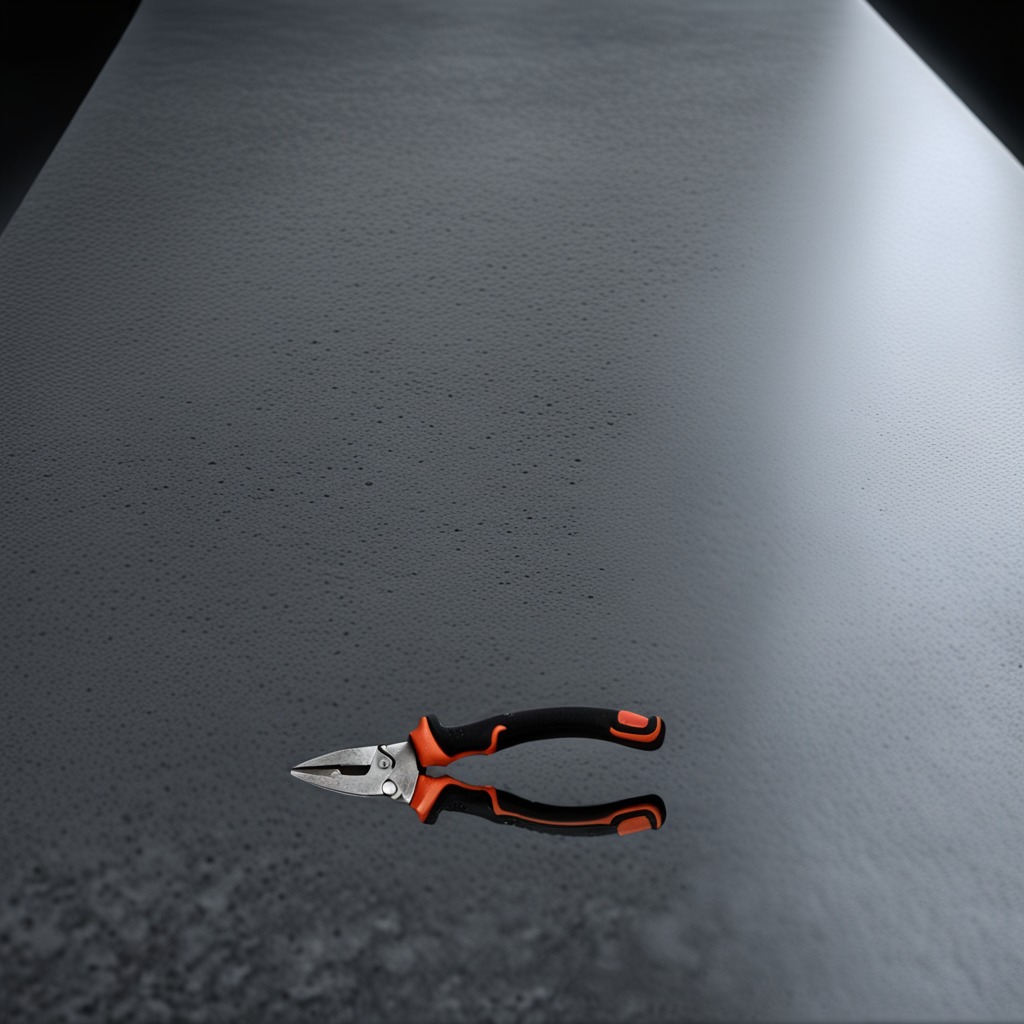
A plier is lying on the clean granite table inside a workshop at night dim ambient light soft shadows worn but